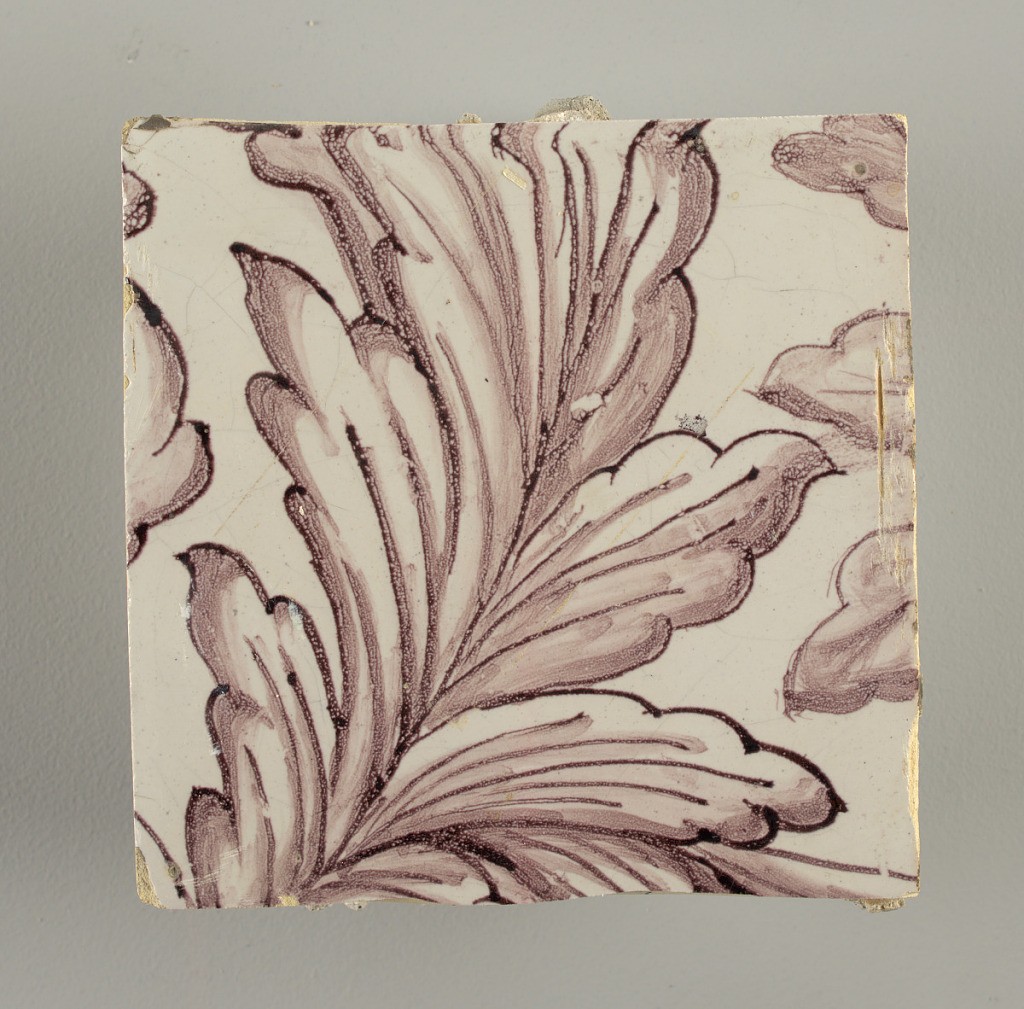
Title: Wall facing
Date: ca. 1725
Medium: Tin-glazed earthenware, underglaze
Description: Horizontal rectangle.  Thirty-seven tiles wide and twenty-one high with opening for door or window nineteen and one-half tiles high and twelve wide.  To left and right of opening, centered canopy above. Left, woman representing Hope, right, a sculputure urn.  Centered above opening, a mascaron.  Arabesque design of foliage.